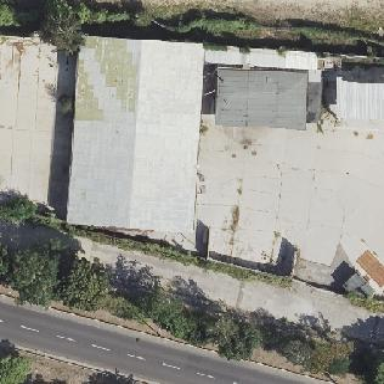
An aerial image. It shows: Warehouse.